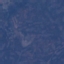
Label: HerbaceousVegetation